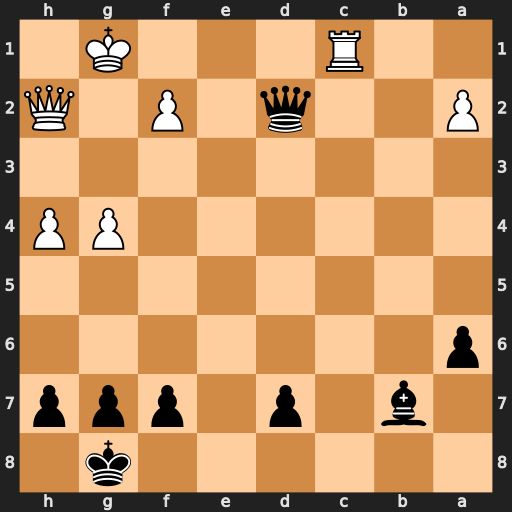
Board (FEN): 6k1/1b1p1ppp/p7/8/6PP/8/P2q1P1Q/2R3K1
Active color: b
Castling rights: -
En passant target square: -
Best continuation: Qxc1#